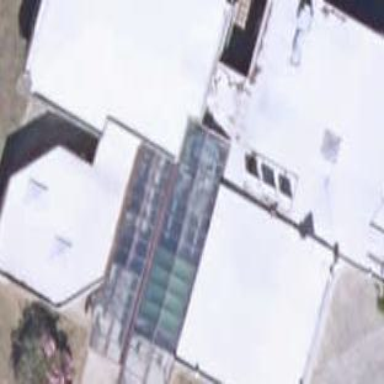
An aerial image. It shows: Building that houses food court.